Question: i m developping an extention for a company and i wanna know how to add input to localhost//sony-vaio-vgn-txn27n-b-11-1-notebook-pc.html page.
this is image shows where i wanna show it :

'''
_________
'''
anyone knows how to do this ?
Thank you !
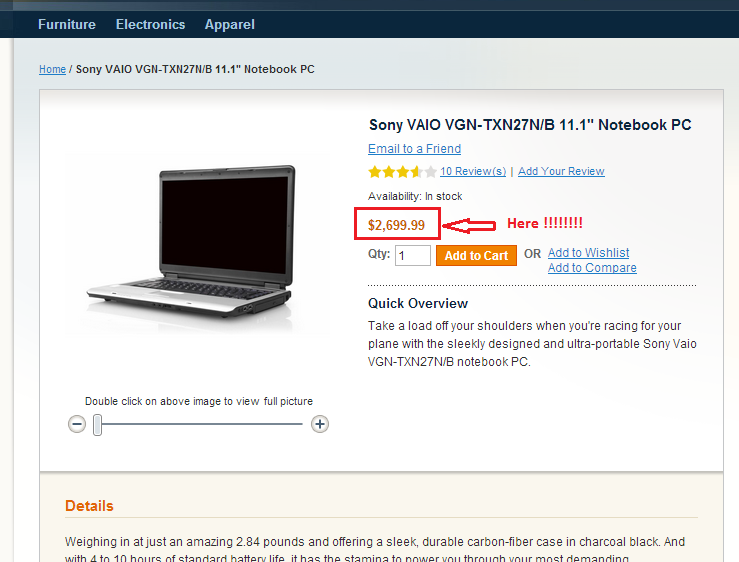
Answer: Please be patient. Do not use $('#myDiv').hide() - it is not the answer. You should be looking to a .phtml file
'''
[your theme or your module]/template/catalog/product/view.phtml
'''
That .phtml file should tell you which .phtml file is generating the HTML for the input box, from there you should edit the .phtml file that generates the input box and change the input box value from '$2999.99' to 'must be greater than $2000' or whatever you want to put in the input box.